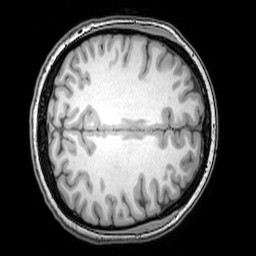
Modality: T1w
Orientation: axial
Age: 25
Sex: female
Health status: healthy
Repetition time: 0.081 s
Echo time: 0.037 s